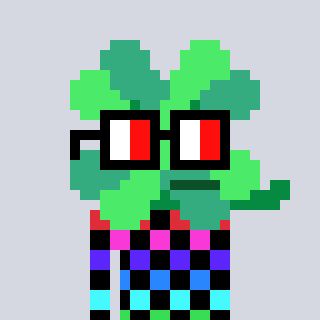
a pixel art character with square glasses with black frames and red eyes, a clover-shaped head and a grayscale-colored body on a cool background